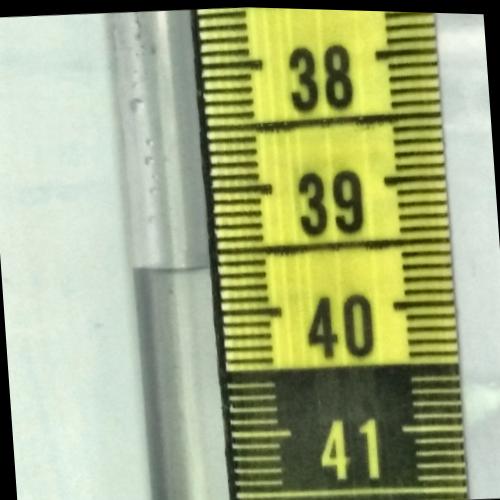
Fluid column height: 39.6 cm